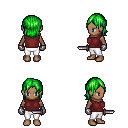
a pixel art fantasy rpg character, female body template, human, dark skin, maroon sleeveless shirt, white pants, green long bangs hairstyle, metal gloves, dagger, four views (front, back, left, right), 2x2 character sprite sheet, small pixel art, hard edges, no anti-aliasing